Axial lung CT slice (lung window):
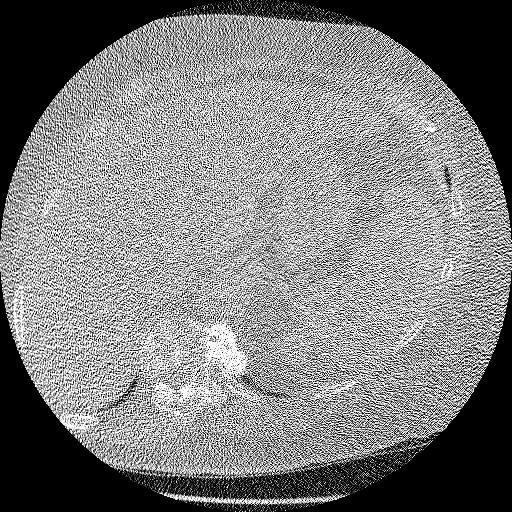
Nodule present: no